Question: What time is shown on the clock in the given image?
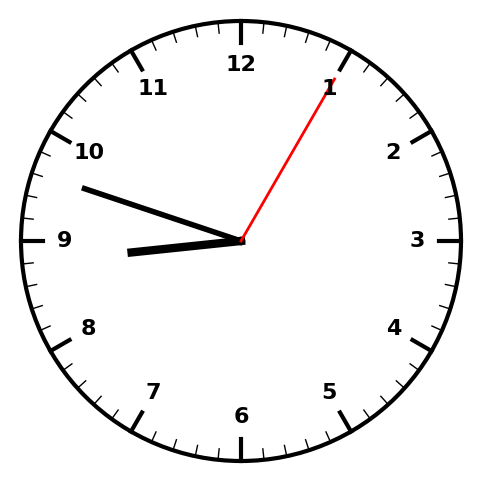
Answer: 08:48:05